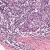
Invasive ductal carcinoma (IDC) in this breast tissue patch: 0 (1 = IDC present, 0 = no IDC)